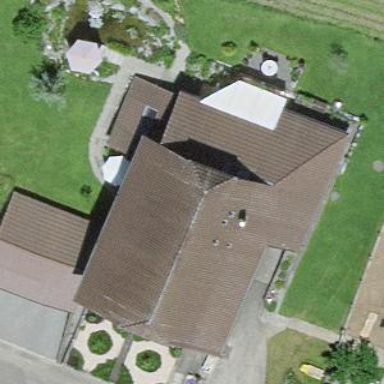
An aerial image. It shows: Residential building.